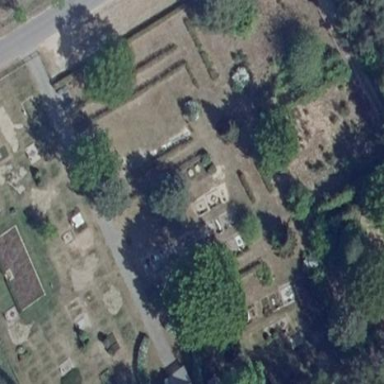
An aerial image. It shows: Cemetery.